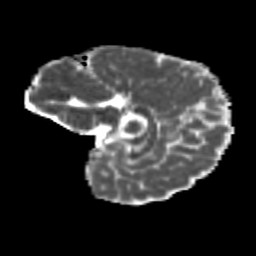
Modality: MD
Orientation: sagittal
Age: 9
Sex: male
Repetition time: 9.5 s
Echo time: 0.089 s